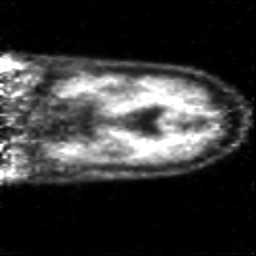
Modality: PET
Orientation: coronal
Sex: male
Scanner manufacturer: siemens